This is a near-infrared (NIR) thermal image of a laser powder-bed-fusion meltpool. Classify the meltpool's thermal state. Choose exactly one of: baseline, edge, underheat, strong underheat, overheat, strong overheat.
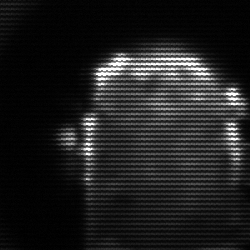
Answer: baseline